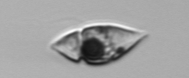
Label: Amphidinium